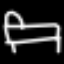
Label: bed